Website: home-depot
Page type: customer-info-address
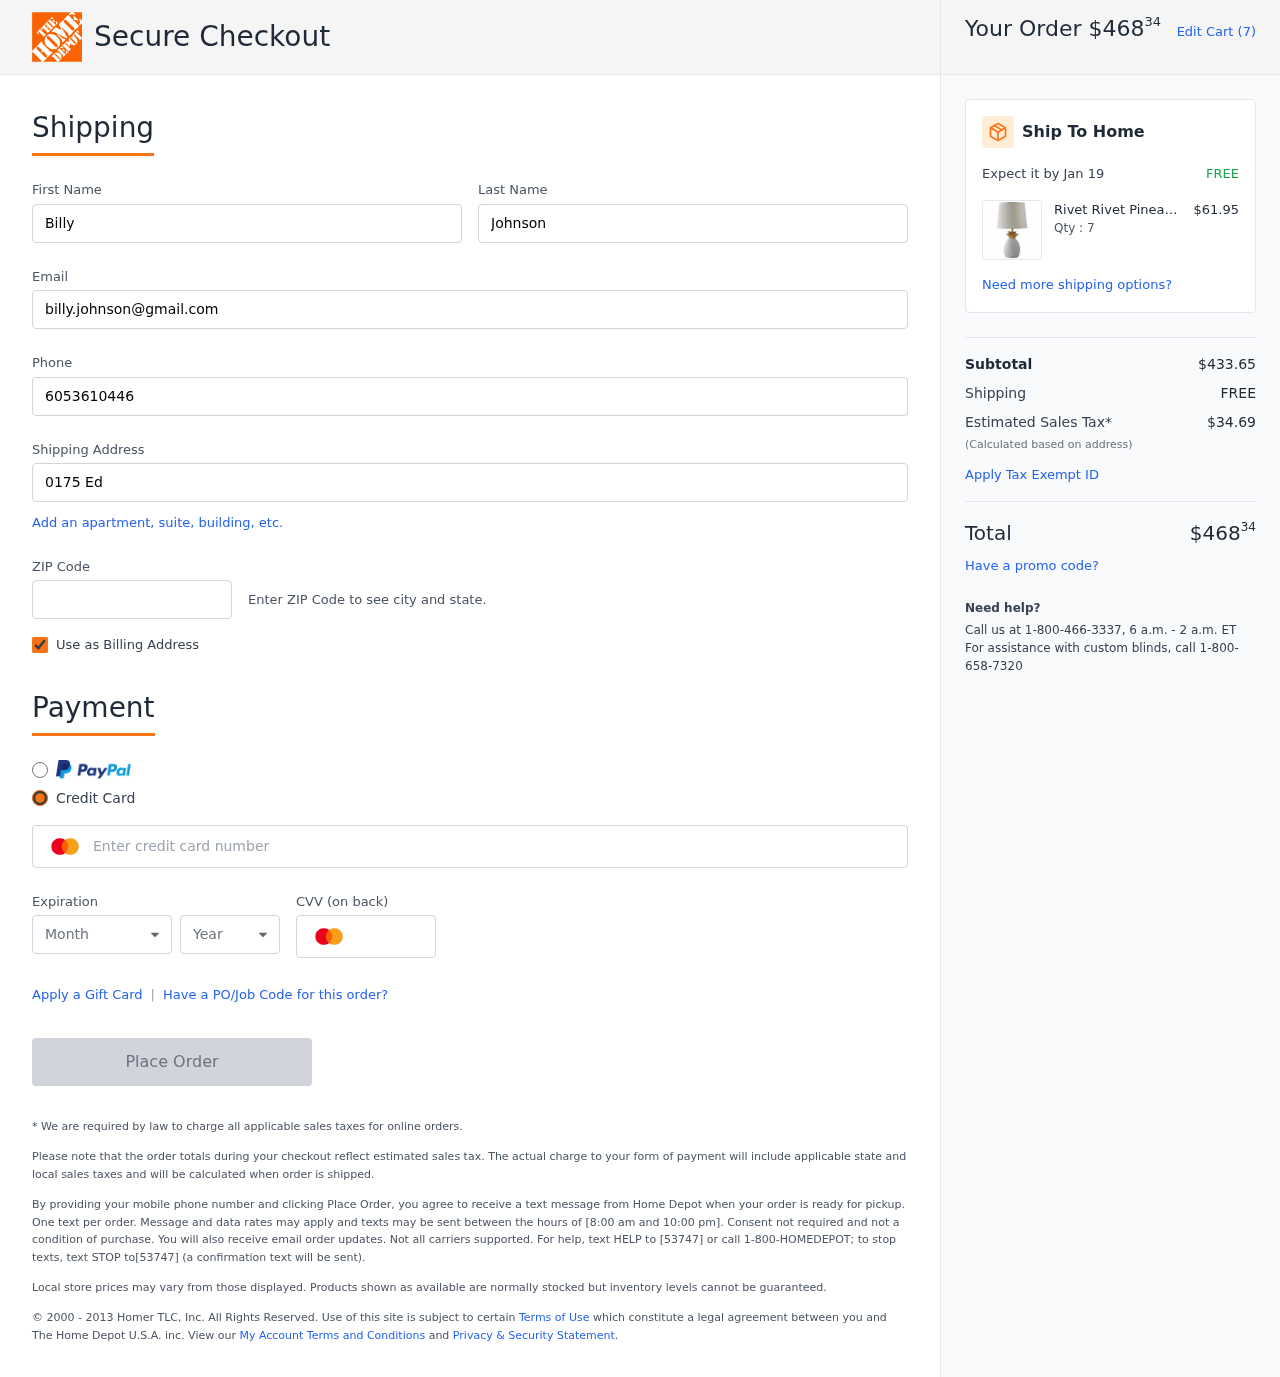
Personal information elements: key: PII_CARD_CVV
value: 141
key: PII_CARD_EXPIRY_MONTH
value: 05
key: PII_CARD_EXPIRY_YEAR
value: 26
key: PII_CARD_NUMBER
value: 2243 1997 8396 7824
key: PII_EMAIL
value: billy.johnson@gmail.com
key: PII_FIRSTNAME
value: Billy
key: PII_LASTNAME
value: Johnson
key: PII_PHONE
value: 6053610446
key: PII_POSTCODE
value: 30377
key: PII_STREET
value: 0175 Edward Stream
Product elements: key: PRODUCT1_BRAND
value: Rivet
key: PRODUCT1_NAME
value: Rivet Pineapple Ceramic Table Lamp, Modern, 18" H, White and Gold
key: PRODUCT1_PRICE
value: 61.95
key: PRODUCT1_QUANTITY
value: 7
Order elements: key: ORDER_TOTAL
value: $46834
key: ORDER_NUM_ITEMS
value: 7
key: ORDER_DELIVERY_DATE
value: Jan 19
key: ORDER_SUBTOTAL
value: $433.65
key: ORDER_SHIPPING_COST
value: FREE
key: ORDER_TAX
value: $34.69